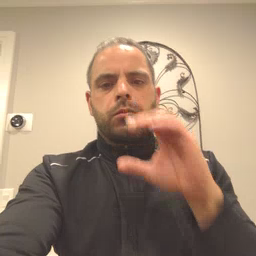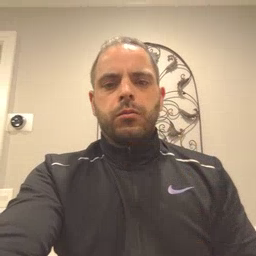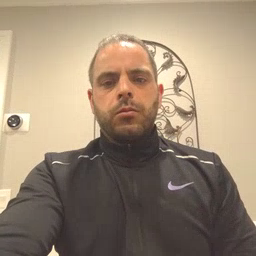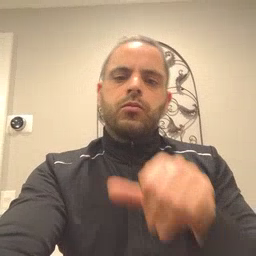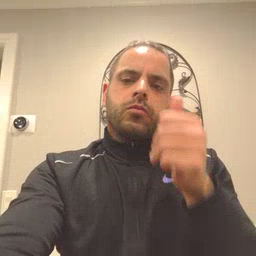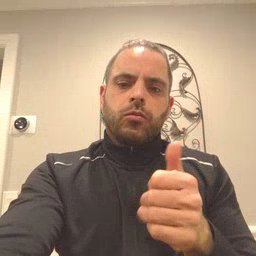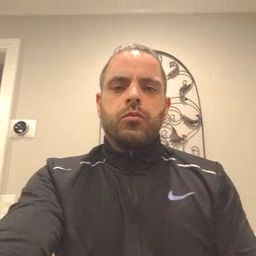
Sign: another